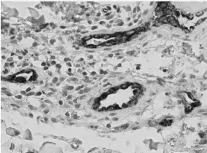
Factor VIII.
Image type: pathology (h&e)